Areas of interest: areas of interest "Commercial service"
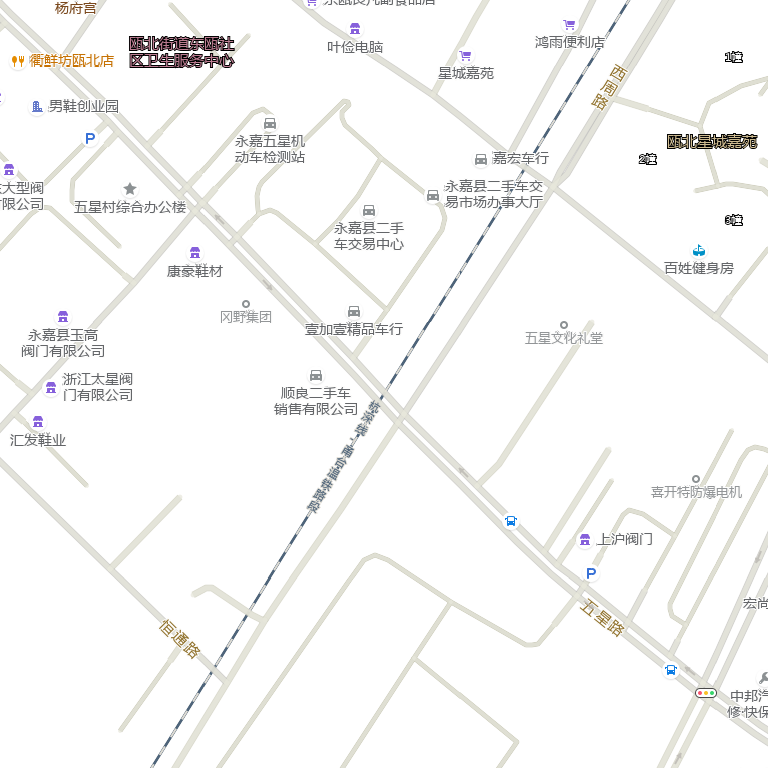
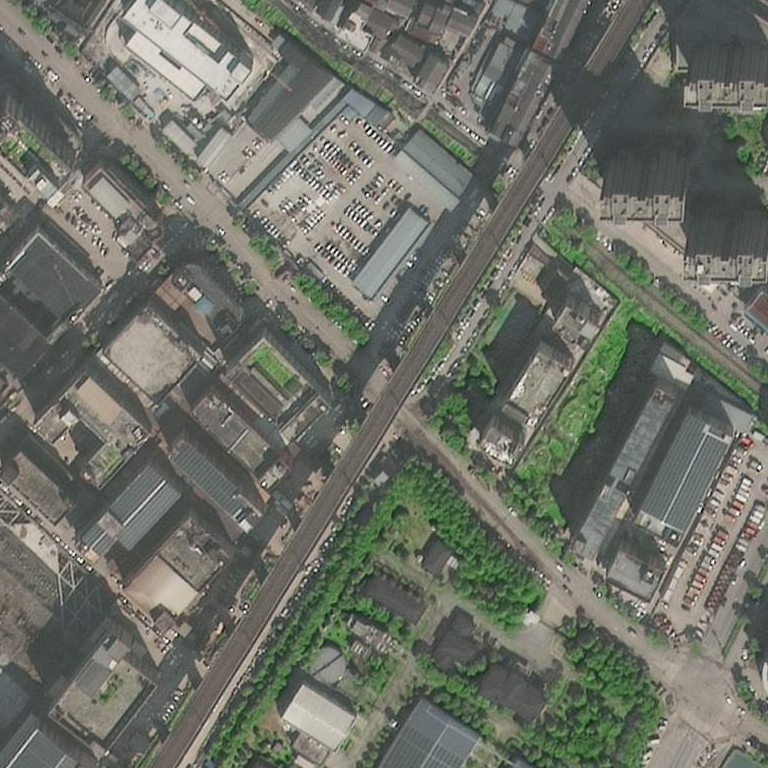